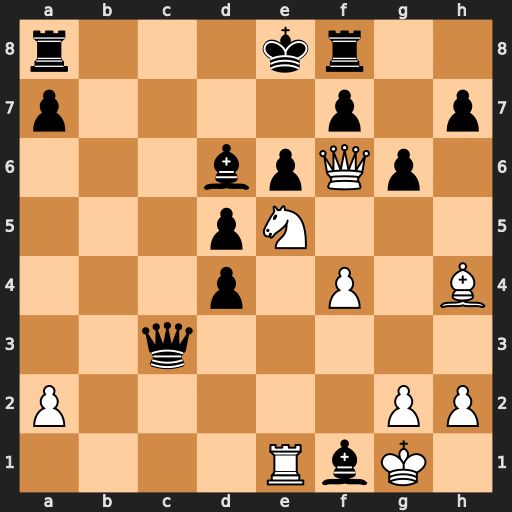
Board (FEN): r3kr2/p4p1p/3bpQp1/3pN3/3p1P1B/2q5/P5PP/4RbK1
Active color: w
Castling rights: q
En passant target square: -
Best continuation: Nxf7 Rxf7 Rxe6+ Kd7 Qxf7+ Kc6 Be7